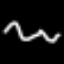
Label: squiggle